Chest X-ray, AP view. Patient: 76 years old, sex F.
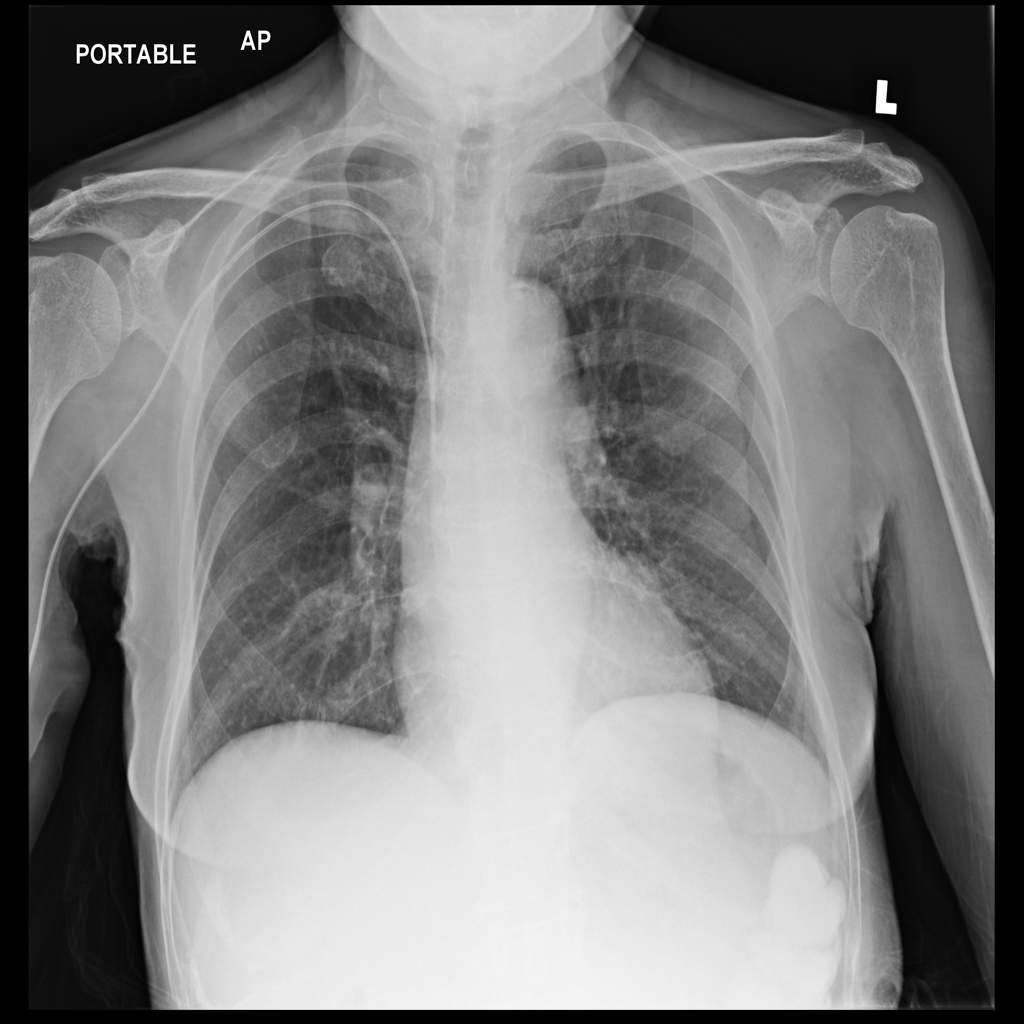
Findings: Infiltration